Interaction volume radius: 10 \u00c5
Interaction volume height: 10 \u00c5
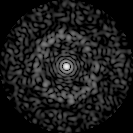
Disorder parameter: 0.85